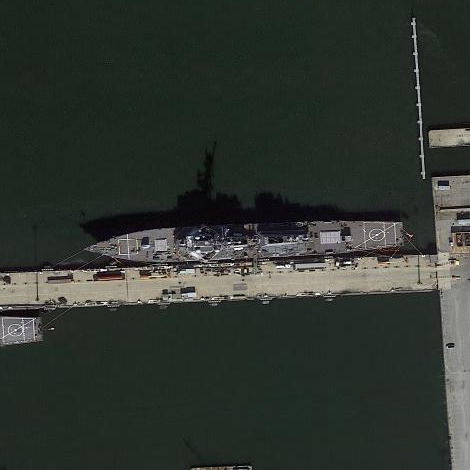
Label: destroyer